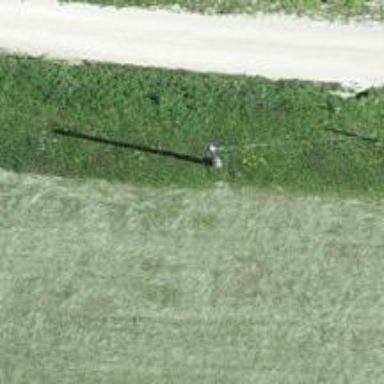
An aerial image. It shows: Power pole.